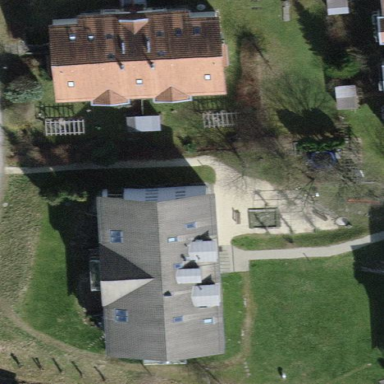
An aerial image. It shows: Gabled roof section of building.